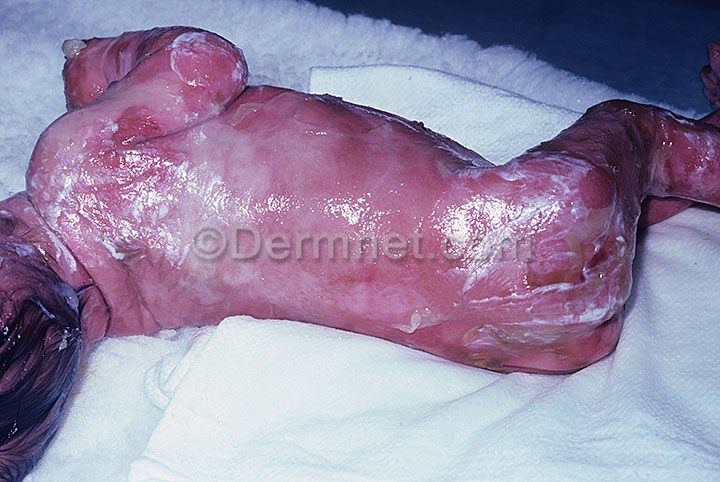
Disease: Bullous Disease Photos